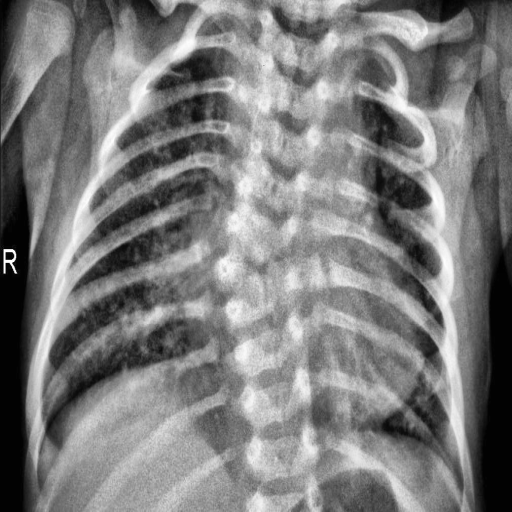
Finding: PNEUMONIA